【题型】填空题　【知识点】解析几何　【难度】medium
已知正实数\(a,b\)满足\(3a+2b=6\), 则\(b+\sqrt{a^2+b^2-2b+1}\)的取最小值\(\underline{\quad\quad}\).
【解答】
\vspace{8pt}
\noindent
\textbf{【答案】}\(\dfrac{29}{13}\)

\vspace{3pt}
\noindent
\textbf{【难度】}0.65

\vspace{3pt}
\noindent
\textbf{【知识点】}求平面两点间的距离、求点关于直线的对称点、求点到直线的距离

\vspace{3pt}
\noindent
\textbf{【分析】}利用代数式和几何图形的关系, 将问题转化为距离之和的最小值即可求解.

\vspace{5pt}
\noindent
\textbf{【详解】}设直线\(3x+2y=6\), 点\(P(a,b)\)在直线\(3x+2y=6\)上, 且在第一象限,

设点\(A(0,1),M(a,0)\),

所以\(b+\sqrt{a^2+b^2-2b+1}=b+\sqrt{a^2+(b-1)^2}=PM+PA\),

如图所示,

\vspace{5pt}
\noindent
点\(A\)关于直线\(3x+2y=6\)对称的点设为\(B(m,n)\),

则有
\(\begin{cases}
\dfrac{n-1}{m}=\dfrac{2}{3} \\
\dfrac{3m}{2}+n+1=6
\end{cases}\)
解得
\(\begin{cases}
m=\dfrac{24}{13} \\
n=\dfrac{29}{13}
\end{cases}\),

\vspace{5pt}
\noindent
所以\(PM+PA=PM+PB\), 由图可知, 当\(B,P,M\)在直线\(x=\dfrac{24}{13}\)时,

\(PM+PB\)最小, 最小值为\(n=\dfrac{29}{13}\),

即\(b+\sqrt{a^2+b^2-2b+1}\)的最小值为\(\dfrac{29}{13}\),

\vspace{5pt}
\noindent
故答案为: \(\dfrac{29}{13}\).
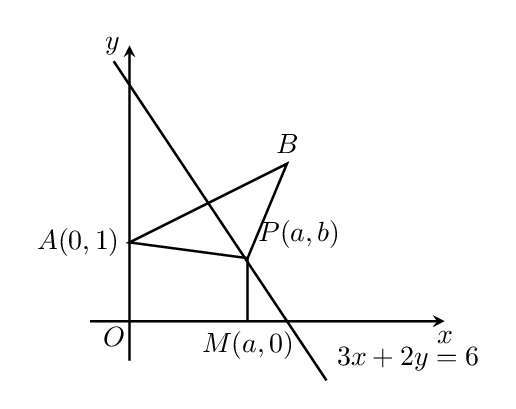